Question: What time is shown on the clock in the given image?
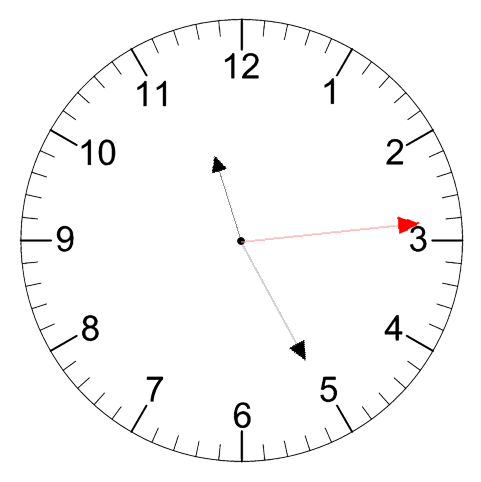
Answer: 11:25:14